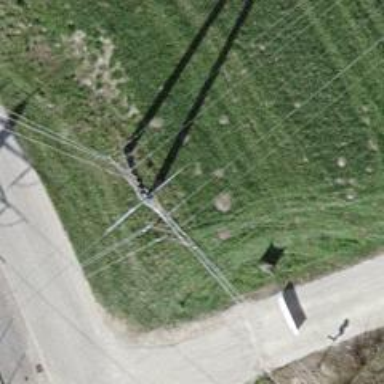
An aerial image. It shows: Three cables of power line.